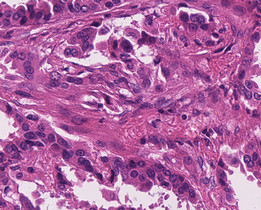
Tumor epithelial tissue: yes
Tumor-associated stroma tissue: yes
Normal tissue: no